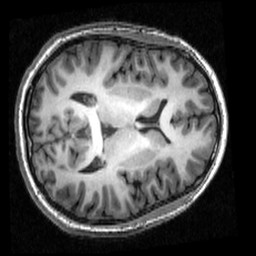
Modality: T1w
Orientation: axial
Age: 22
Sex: male